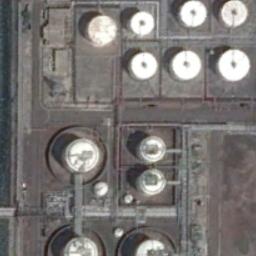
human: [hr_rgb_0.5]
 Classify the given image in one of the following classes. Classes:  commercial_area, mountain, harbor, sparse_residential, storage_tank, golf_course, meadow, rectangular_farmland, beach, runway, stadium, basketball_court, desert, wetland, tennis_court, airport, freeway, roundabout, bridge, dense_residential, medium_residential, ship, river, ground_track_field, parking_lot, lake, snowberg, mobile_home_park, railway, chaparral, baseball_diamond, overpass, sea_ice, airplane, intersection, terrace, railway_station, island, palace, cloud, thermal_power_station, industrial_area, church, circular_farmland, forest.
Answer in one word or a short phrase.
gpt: storage_tank